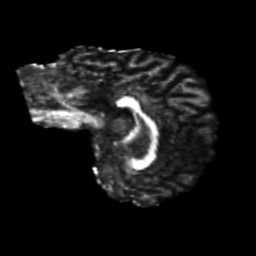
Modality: FA
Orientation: sagittal
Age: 25
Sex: male
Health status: healthy
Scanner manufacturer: philips
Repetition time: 7.388 s
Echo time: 0.08599 s